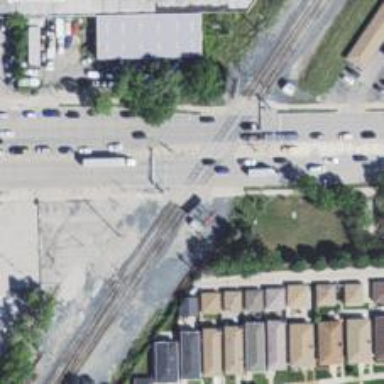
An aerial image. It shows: Railway crossing.